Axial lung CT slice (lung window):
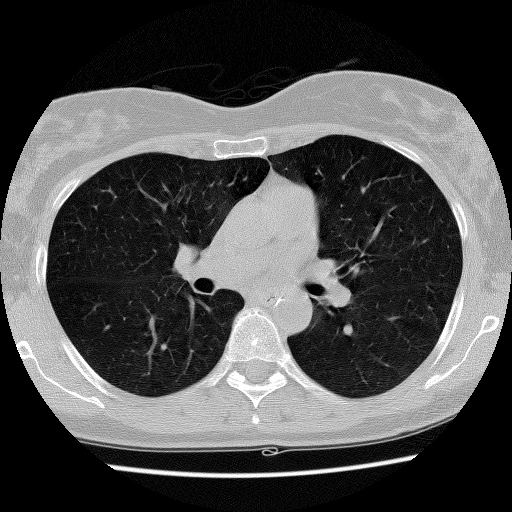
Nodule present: no